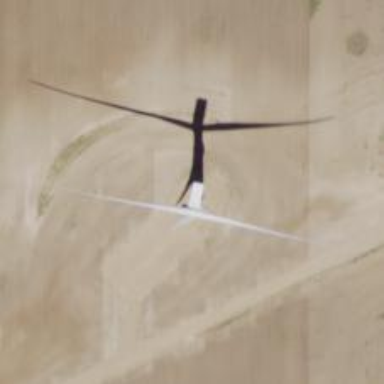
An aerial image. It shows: Wind generator in the form of horizontal axis wind turbine.